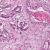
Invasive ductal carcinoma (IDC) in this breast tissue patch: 1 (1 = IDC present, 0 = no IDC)